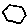
Label: hexagon